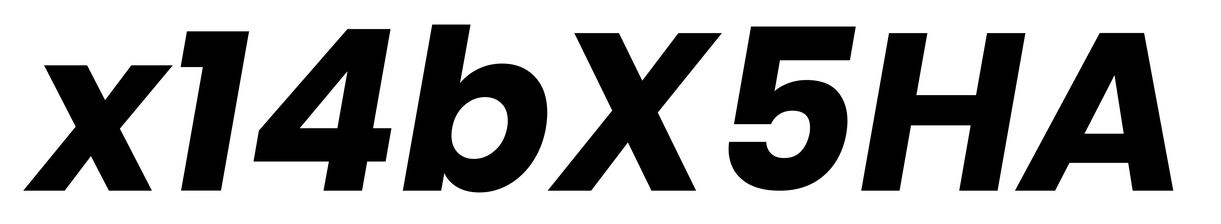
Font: Poppins-BoldItalic